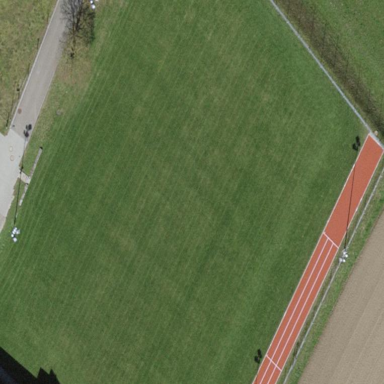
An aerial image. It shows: Grass pitch designated for multiple sports activities.